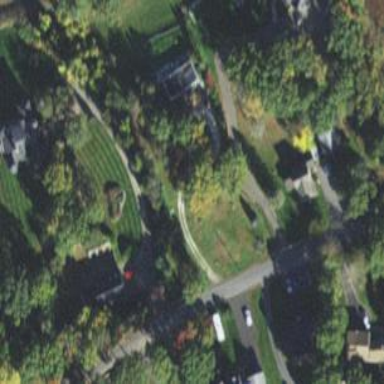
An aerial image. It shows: Driveway serving as service road.